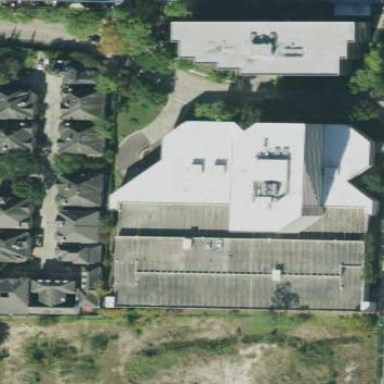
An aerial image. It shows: Commercial building.